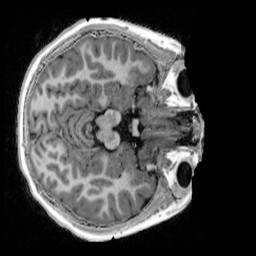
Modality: UNIT1_denoised
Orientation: axial
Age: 9
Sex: female
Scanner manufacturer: siemens
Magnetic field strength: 3 T
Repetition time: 4 s
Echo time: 0.00303 s